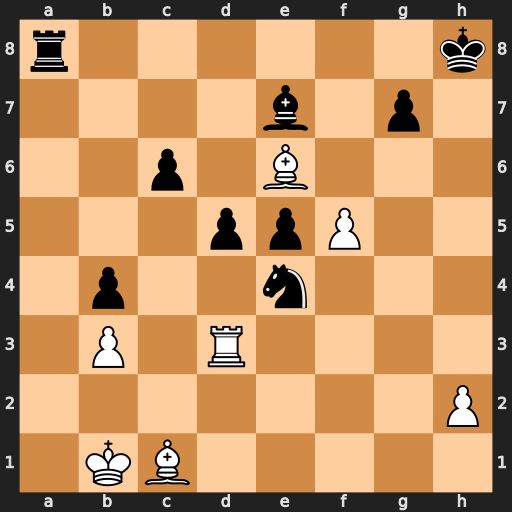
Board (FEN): r6k/4b1p1/2p1B3/3ppP2/1p2n3/1P1R4/7P/1KB5
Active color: w
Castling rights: -
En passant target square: -
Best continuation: Rh3+ Bh4 Rxh4#